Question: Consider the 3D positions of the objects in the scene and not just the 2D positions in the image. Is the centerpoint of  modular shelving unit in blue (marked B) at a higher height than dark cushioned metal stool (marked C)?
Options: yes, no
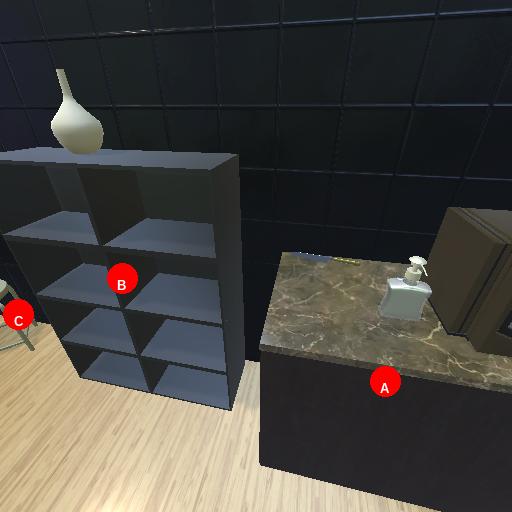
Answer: yes